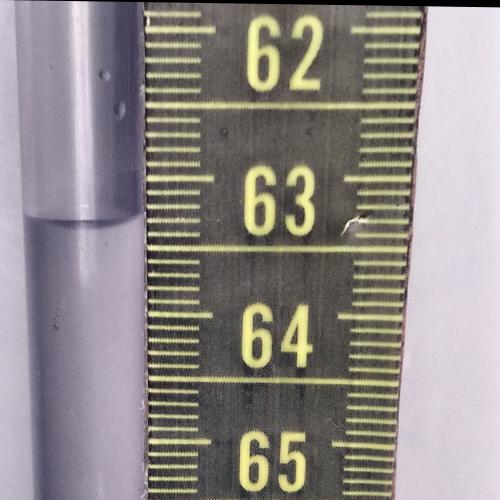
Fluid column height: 63.3 cm